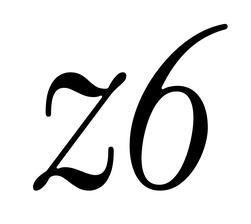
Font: InstrumentSerif-Italic